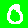
Digit: 0